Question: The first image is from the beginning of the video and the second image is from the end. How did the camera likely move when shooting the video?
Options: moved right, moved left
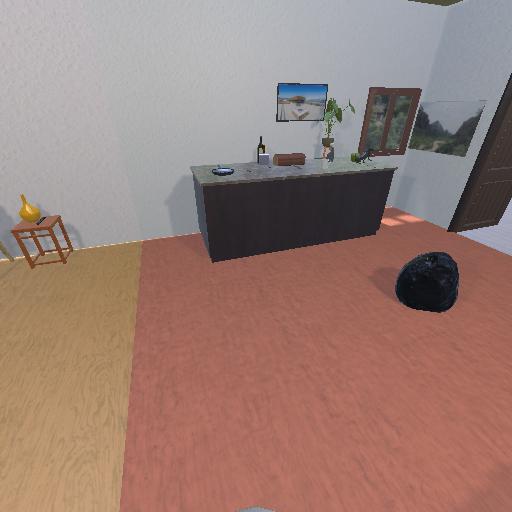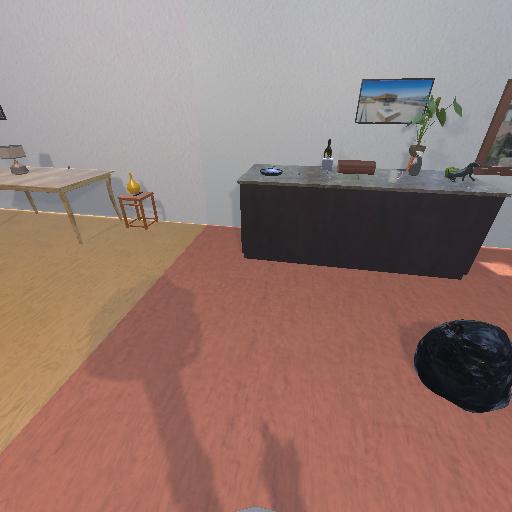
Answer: moved right